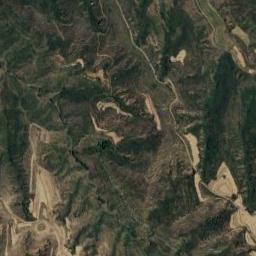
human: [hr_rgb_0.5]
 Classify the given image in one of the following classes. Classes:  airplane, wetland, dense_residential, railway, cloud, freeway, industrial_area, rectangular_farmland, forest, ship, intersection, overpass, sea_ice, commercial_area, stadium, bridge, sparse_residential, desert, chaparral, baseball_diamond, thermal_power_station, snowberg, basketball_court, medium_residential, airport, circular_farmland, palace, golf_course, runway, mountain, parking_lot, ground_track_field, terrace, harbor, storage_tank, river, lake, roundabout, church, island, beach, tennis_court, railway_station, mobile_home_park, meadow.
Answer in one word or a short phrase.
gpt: mountain